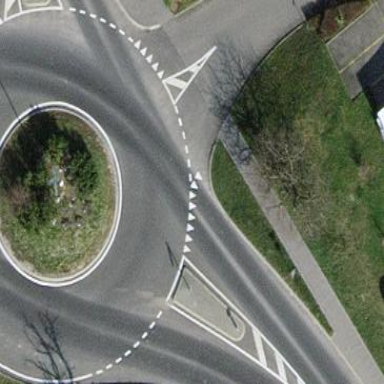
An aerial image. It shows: Secondary road made of asphalt leading to roundabout.